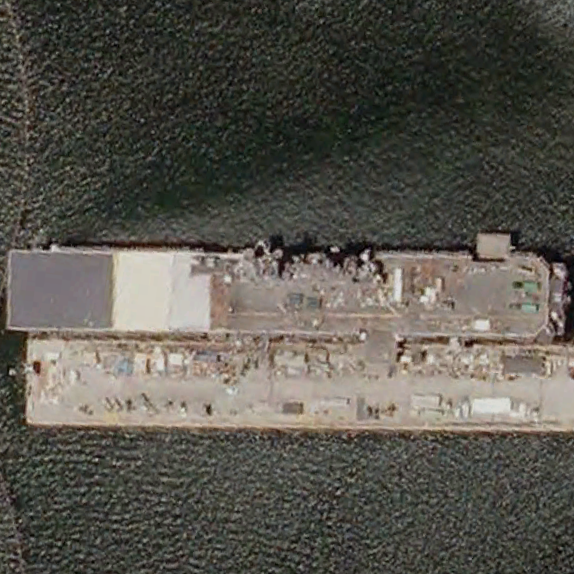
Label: assault